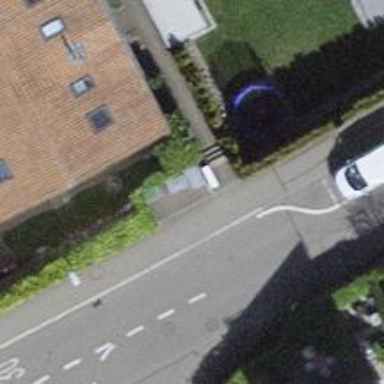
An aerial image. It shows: Sidewalk along the footway.